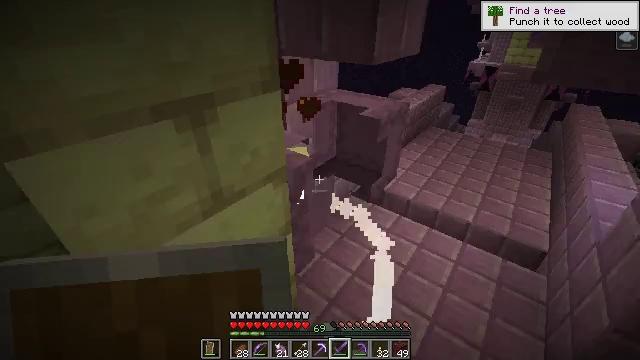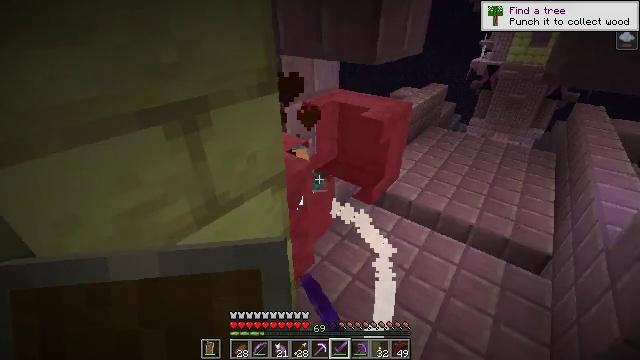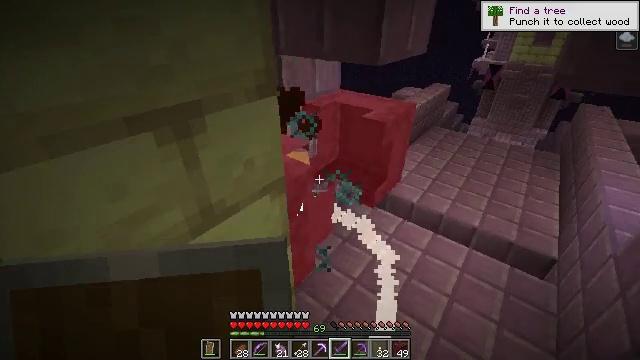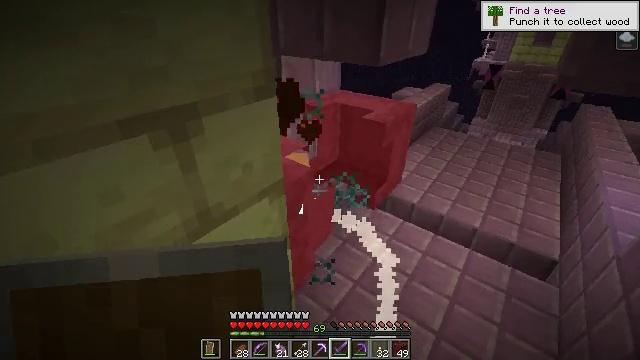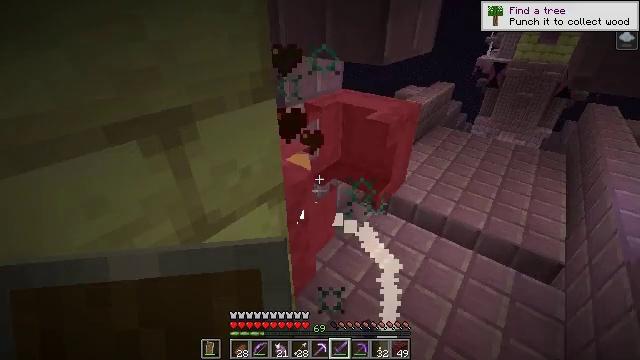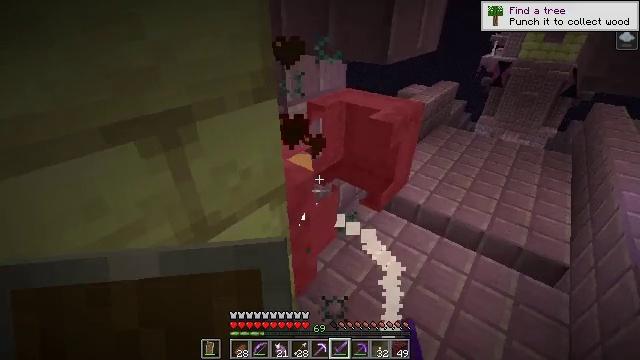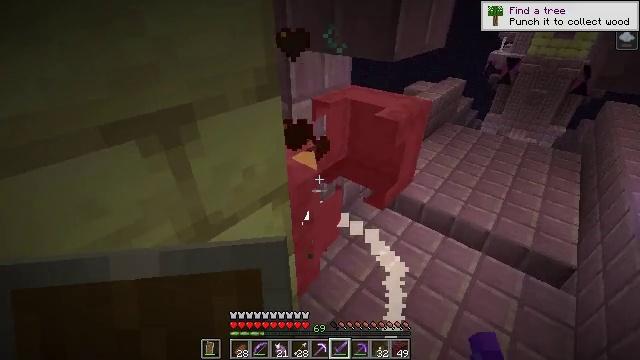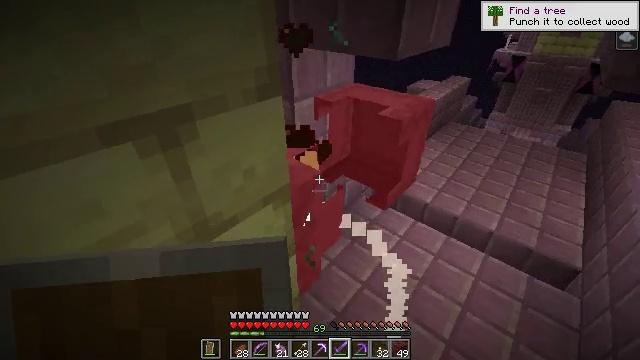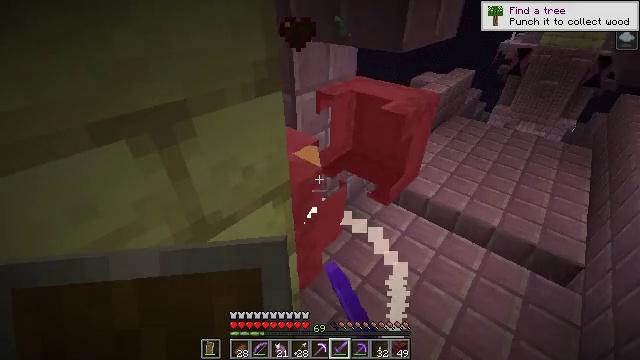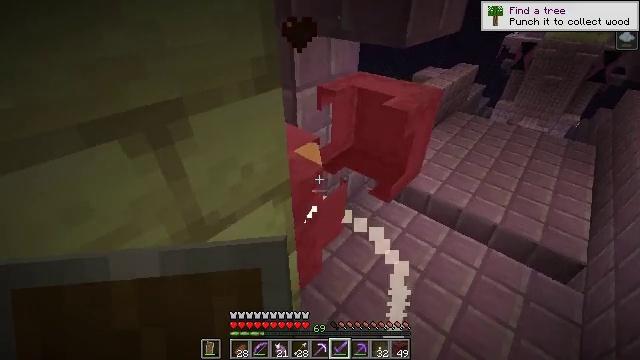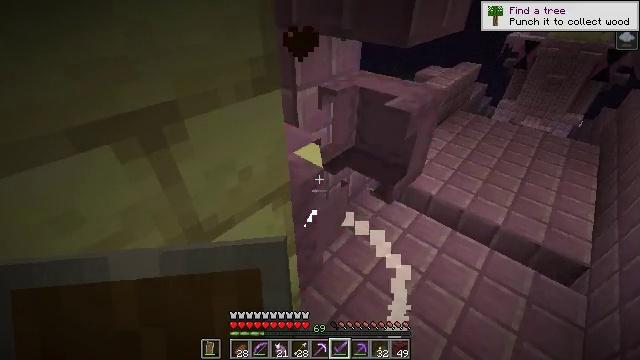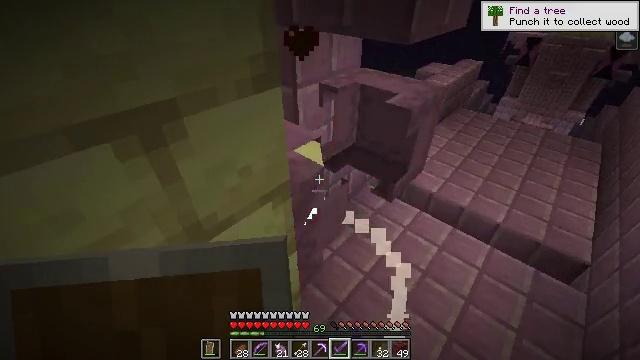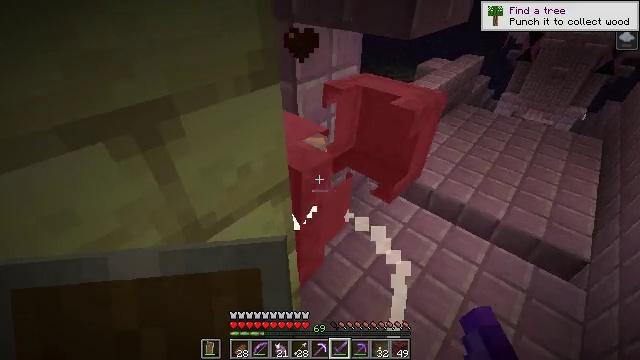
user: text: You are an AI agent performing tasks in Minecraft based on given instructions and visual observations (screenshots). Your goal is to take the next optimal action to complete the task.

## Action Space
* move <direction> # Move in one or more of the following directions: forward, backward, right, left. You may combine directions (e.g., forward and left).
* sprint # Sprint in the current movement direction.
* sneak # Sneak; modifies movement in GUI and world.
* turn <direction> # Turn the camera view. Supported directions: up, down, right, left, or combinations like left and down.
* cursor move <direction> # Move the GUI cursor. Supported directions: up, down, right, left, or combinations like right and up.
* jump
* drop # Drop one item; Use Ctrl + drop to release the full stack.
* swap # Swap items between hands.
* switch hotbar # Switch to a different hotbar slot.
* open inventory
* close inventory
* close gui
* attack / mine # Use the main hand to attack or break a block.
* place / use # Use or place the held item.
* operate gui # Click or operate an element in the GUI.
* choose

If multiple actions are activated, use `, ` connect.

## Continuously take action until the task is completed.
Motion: motion action
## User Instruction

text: Kill mobs.
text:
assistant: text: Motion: attack / mine
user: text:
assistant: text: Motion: attack / mine
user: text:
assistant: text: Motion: attack / mine
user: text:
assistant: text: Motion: attack / mine
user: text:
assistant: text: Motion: attack / mine
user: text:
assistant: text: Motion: turn left
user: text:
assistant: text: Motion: attack / mine
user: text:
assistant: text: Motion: turn down, attack / mine
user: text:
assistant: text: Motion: turn down, attack / mine
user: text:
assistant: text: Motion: no_op
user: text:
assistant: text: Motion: attack / mine
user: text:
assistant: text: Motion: attack / mine
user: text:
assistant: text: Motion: attack / mine